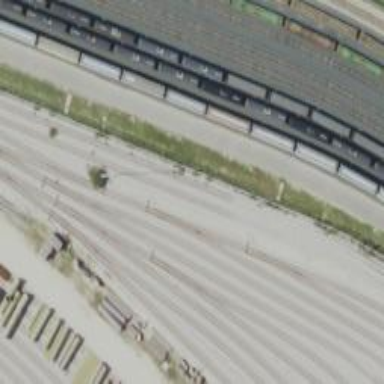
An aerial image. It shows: Rail spur service.